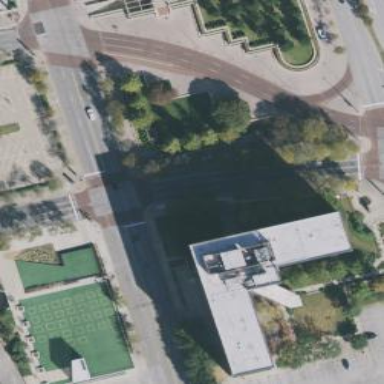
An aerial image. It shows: Public government office building.